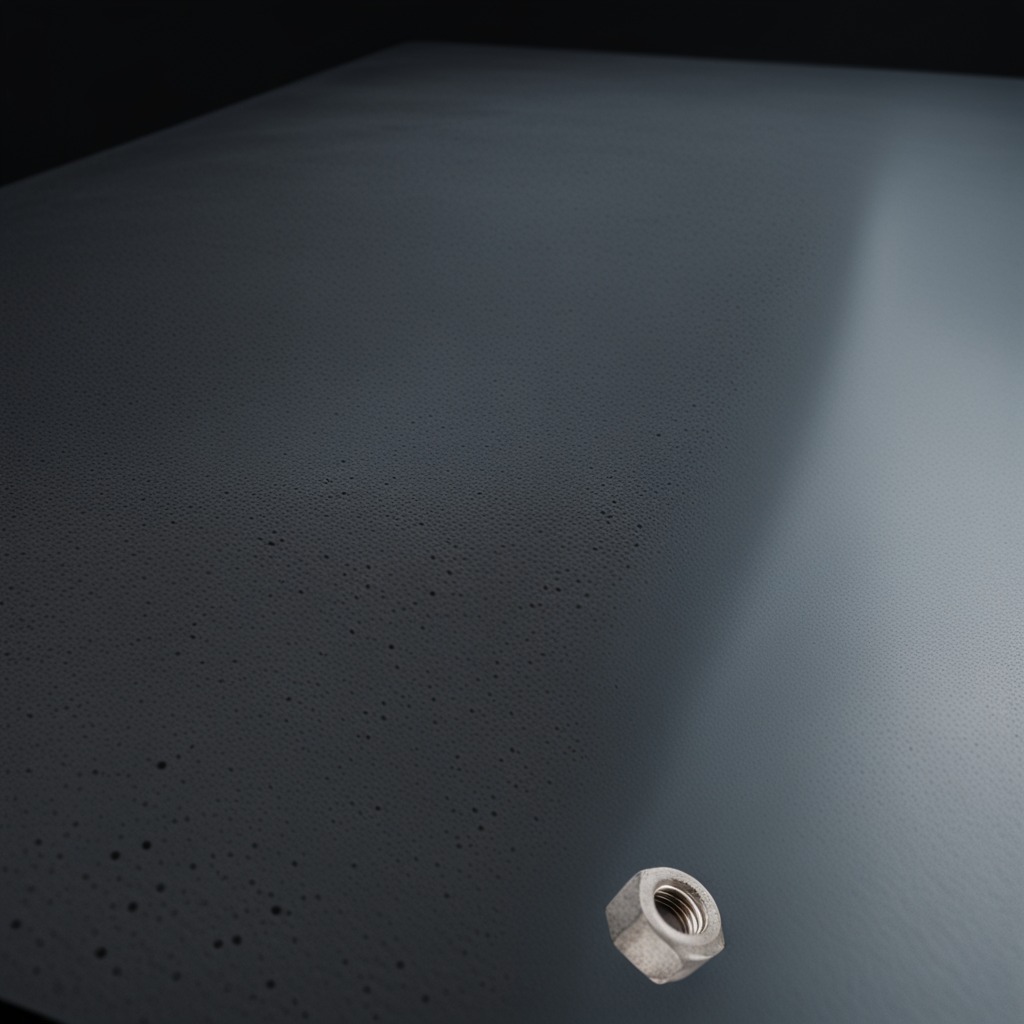
A metal nut is lying on a clean granite table inside a workshop at night dim ambient light soft shadows worn but